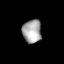
Tissue: prostate
Cell type: Endothelial cells
Senescence score: 0.7477
Nuclear area (px): 433
Mean DAPI intensity: 166.363